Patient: sex F, age 59
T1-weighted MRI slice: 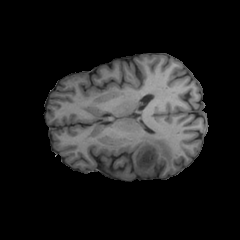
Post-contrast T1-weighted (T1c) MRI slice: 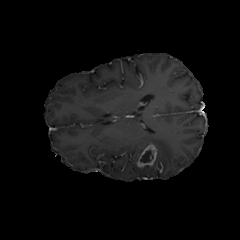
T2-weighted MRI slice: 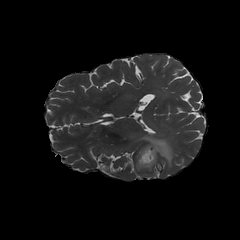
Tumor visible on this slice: yes
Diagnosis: Glioblastoma, IDH-wildtype
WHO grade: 4